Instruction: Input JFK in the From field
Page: home
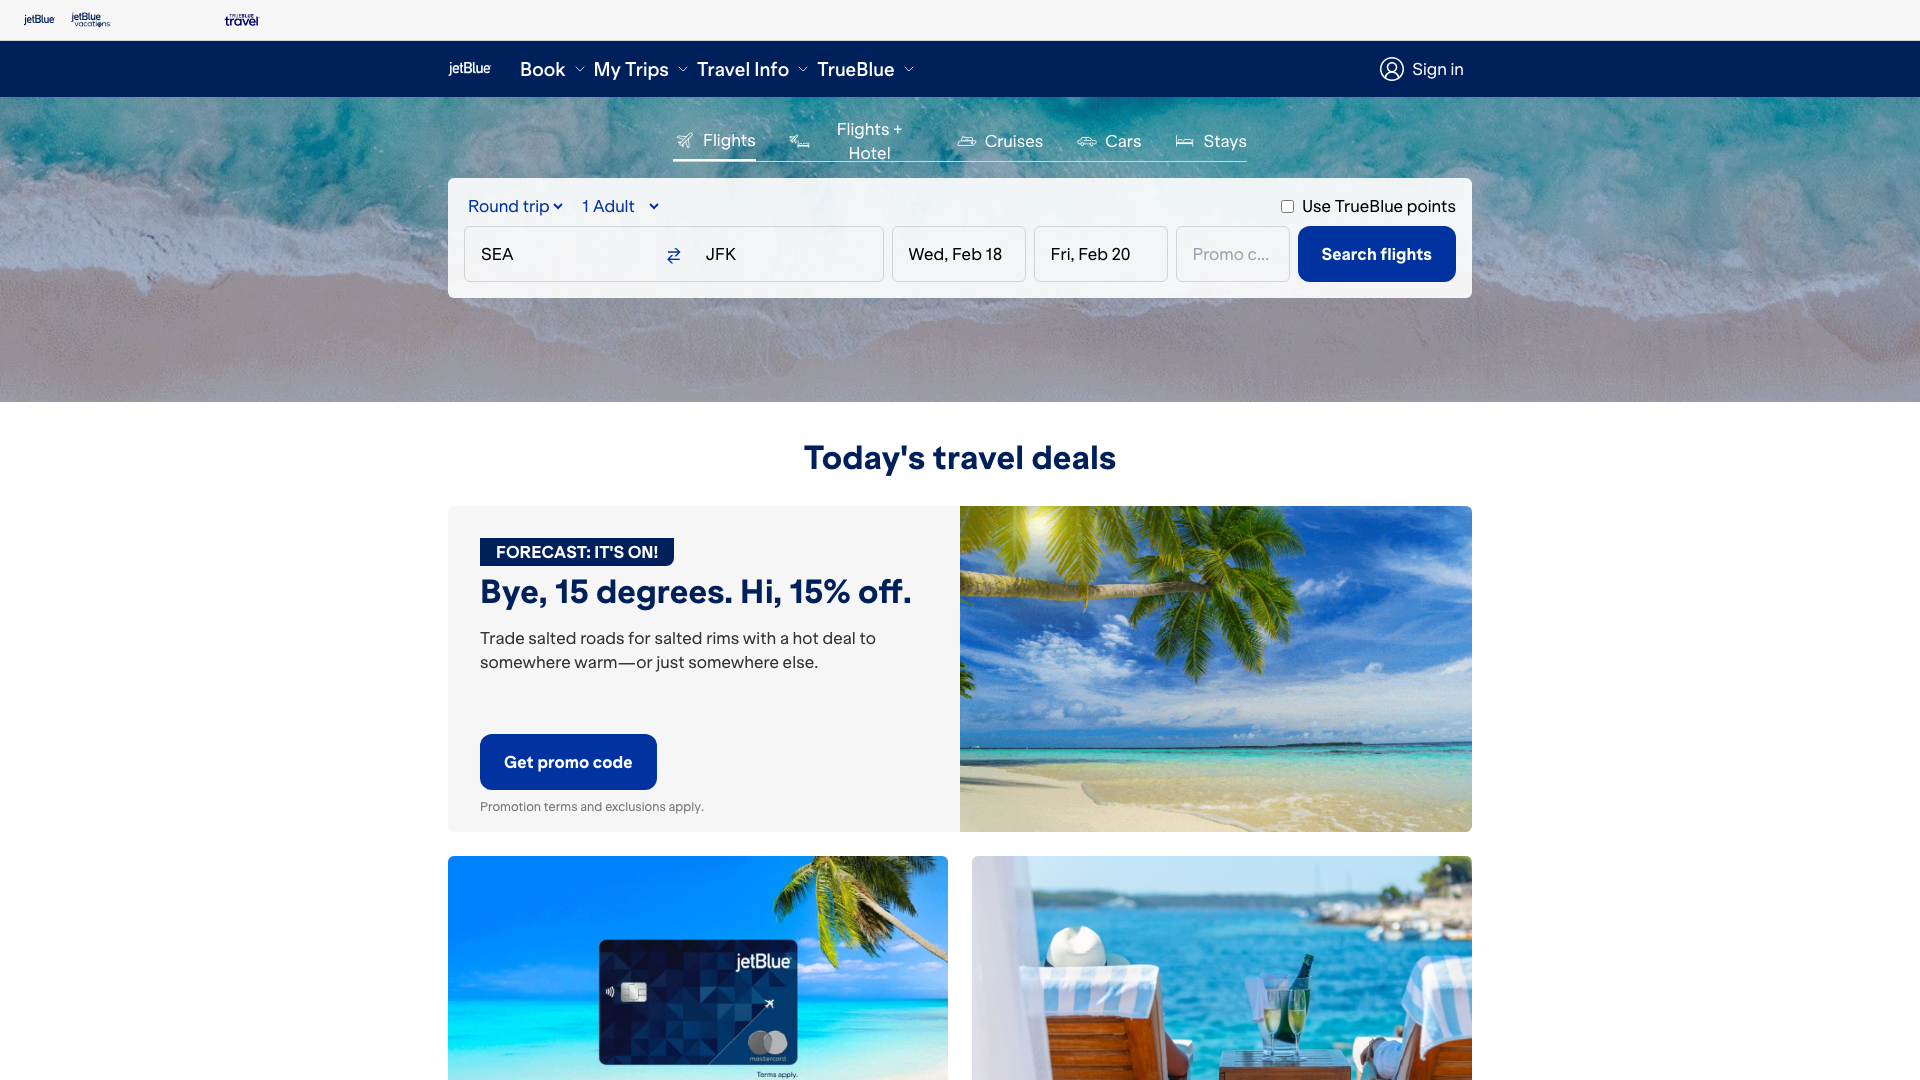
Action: type